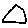
Label: triangle